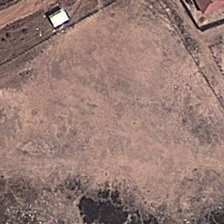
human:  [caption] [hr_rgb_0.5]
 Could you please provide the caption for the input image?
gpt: a building is near a large piece of bareland .

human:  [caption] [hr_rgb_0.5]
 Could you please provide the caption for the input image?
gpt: the brown bareland is very spacious .

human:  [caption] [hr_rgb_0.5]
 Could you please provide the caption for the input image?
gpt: a building is near a large piece of bareland .

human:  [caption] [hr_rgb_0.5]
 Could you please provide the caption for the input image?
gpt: the brown bareland is very spacious .

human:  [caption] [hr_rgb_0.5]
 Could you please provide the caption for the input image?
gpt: a building is near a large piece of bareland .